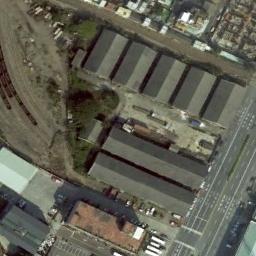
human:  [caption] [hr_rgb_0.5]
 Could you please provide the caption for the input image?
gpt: There are many houses of different shapes and sizes in the industrial zone .

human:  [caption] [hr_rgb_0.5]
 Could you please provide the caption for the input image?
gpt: There are not many buildings in the industrial area .

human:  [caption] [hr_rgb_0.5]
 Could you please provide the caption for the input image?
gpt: Neatly planned factories and roads in an industrial area with green belts .

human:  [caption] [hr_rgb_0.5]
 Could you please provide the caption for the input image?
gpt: The industrial area with some neatly arranged blue workshops is surrounded by roads .

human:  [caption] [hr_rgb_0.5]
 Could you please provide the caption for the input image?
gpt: There are some black buildings beside a road on the industrial area .